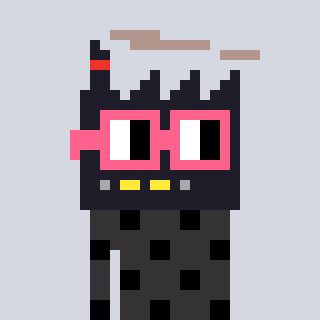
a pixel art character with square pink glasses, a factory-shaped head and a grayscale-colored body on a cool background